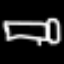
Label: bed